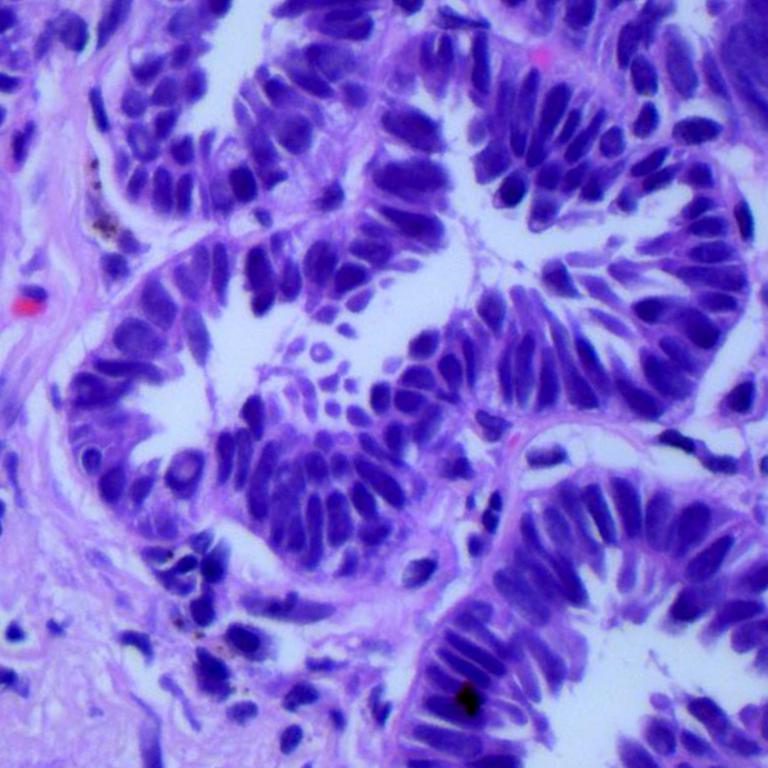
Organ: lung
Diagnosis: adenocarcinomas